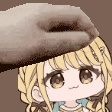
Label: anime